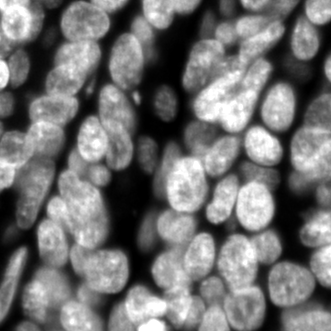
Tissue sample: ovarian
Magnification: 10.0x
Cell type: Pericytes
Senescence state: senescent